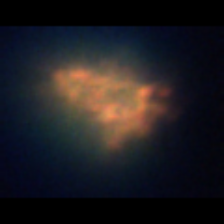
Taxon: Ciliates
Group: Other